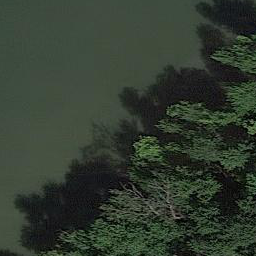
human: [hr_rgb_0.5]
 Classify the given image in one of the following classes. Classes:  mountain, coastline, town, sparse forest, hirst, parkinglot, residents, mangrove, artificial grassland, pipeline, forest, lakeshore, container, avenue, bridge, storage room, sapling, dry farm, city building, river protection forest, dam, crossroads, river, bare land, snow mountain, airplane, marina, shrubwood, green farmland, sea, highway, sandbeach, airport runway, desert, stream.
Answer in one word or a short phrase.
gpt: river protection forest